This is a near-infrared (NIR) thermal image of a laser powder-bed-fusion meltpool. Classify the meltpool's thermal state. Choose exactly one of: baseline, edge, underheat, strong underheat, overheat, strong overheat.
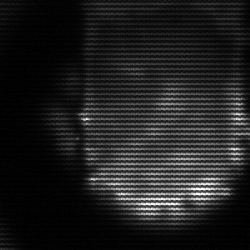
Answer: baseline